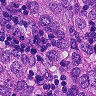
Metastatic tissue present: yes